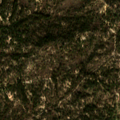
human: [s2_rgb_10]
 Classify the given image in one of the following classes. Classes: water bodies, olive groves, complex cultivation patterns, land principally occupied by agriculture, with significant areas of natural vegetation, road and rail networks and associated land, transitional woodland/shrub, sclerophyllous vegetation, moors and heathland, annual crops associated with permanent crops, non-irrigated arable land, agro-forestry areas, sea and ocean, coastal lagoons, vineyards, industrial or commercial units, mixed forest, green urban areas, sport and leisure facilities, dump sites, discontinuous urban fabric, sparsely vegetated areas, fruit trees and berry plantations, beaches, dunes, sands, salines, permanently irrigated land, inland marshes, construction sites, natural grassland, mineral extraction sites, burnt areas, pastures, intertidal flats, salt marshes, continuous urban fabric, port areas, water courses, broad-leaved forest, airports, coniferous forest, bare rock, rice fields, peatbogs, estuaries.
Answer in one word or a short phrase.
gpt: broad-leaved forest, mixed forest